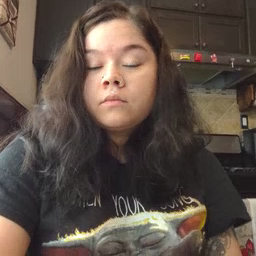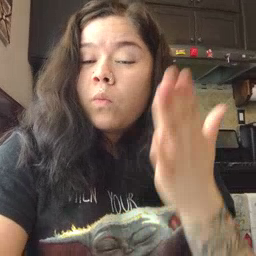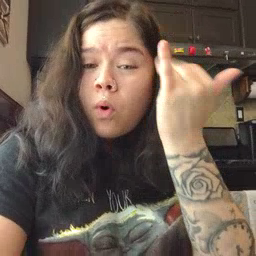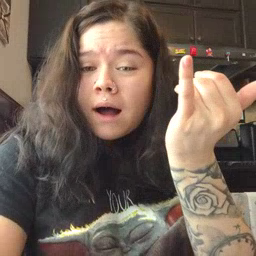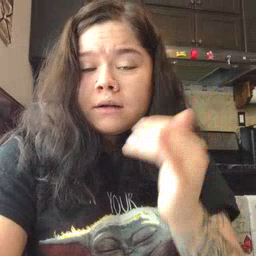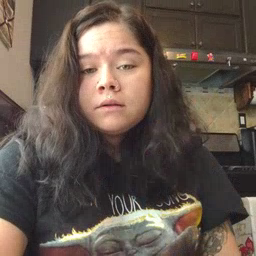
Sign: why